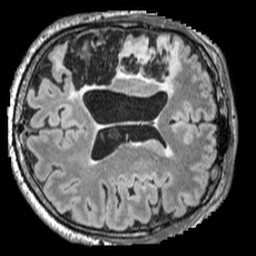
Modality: FLAIR
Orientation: axial
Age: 47
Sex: male
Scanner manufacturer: siemens
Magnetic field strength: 3 T
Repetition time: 5 s
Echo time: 0.387 s